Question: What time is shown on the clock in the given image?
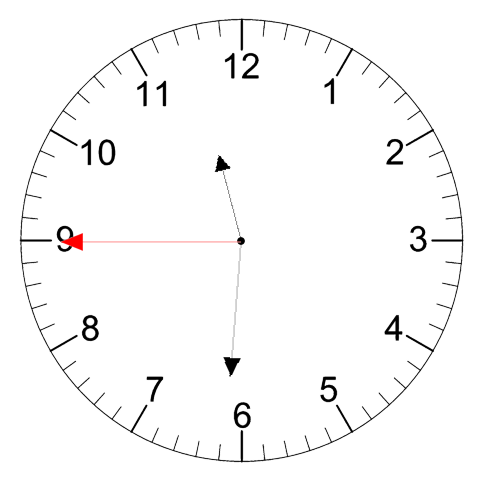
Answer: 11:30:45